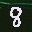
Label: 8